Field crop: maize
Growth stage: 2
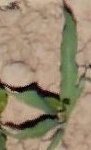
Species: maize